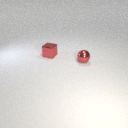
small red metal cube behind small red metal sphere